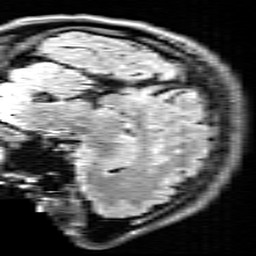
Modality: FLAIR
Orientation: sagittal
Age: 27
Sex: male
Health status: healthy
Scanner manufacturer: siemens
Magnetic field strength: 3 T
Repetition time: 9 s
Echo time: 0.088 s